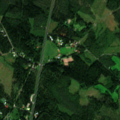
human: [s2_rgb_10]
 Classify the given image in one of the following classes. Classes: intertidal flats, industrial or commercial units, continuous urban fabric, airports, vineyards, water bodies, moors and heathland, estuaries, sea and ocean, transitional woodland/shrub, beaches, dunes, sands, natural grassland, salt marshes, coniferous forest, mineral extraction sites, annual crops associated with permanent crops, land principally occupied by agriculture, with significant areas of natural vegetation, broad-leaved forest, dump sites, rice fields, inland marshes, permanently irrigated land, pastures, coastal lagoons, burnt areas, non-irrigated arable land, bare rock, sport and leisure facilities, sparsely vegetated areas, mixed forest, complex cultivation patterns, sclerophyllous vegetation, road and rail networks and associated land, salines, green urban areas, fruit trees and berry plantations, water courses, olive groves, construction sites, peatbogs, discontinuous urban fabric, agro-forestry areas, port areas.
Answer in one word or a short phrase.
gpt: coniferous forest, mixed forest, transitional woodland/shrub